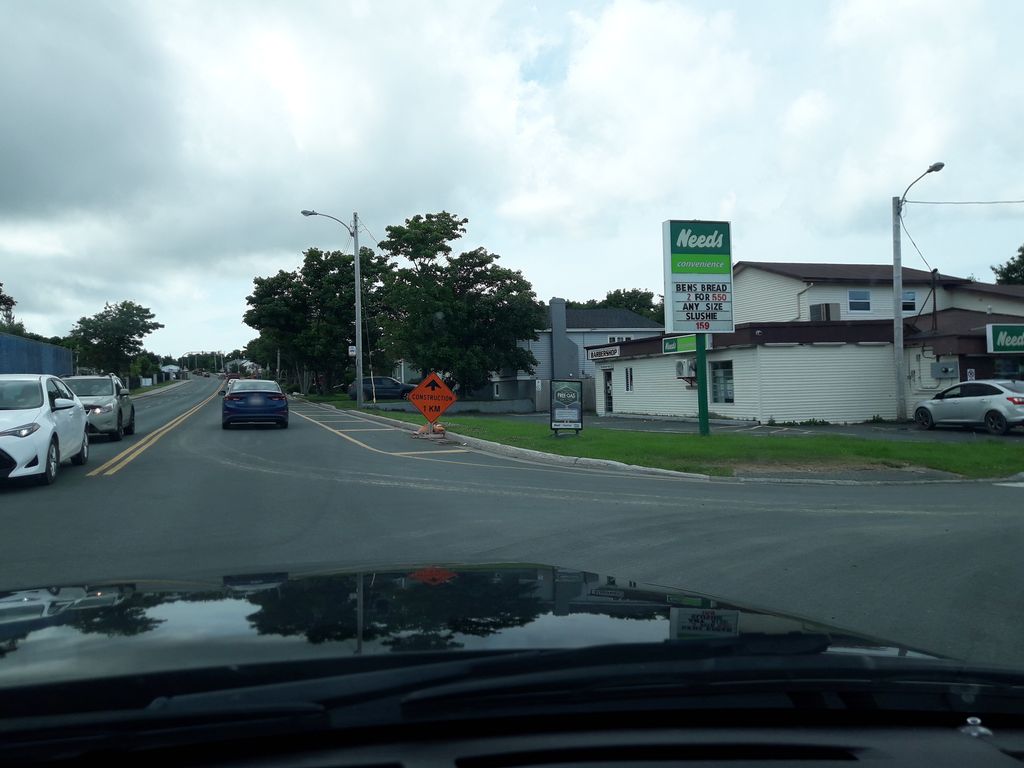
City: st_johns